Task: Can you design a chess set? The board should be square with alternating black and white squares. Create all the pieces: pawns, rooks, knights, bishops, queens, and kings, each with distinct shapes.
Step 1670:
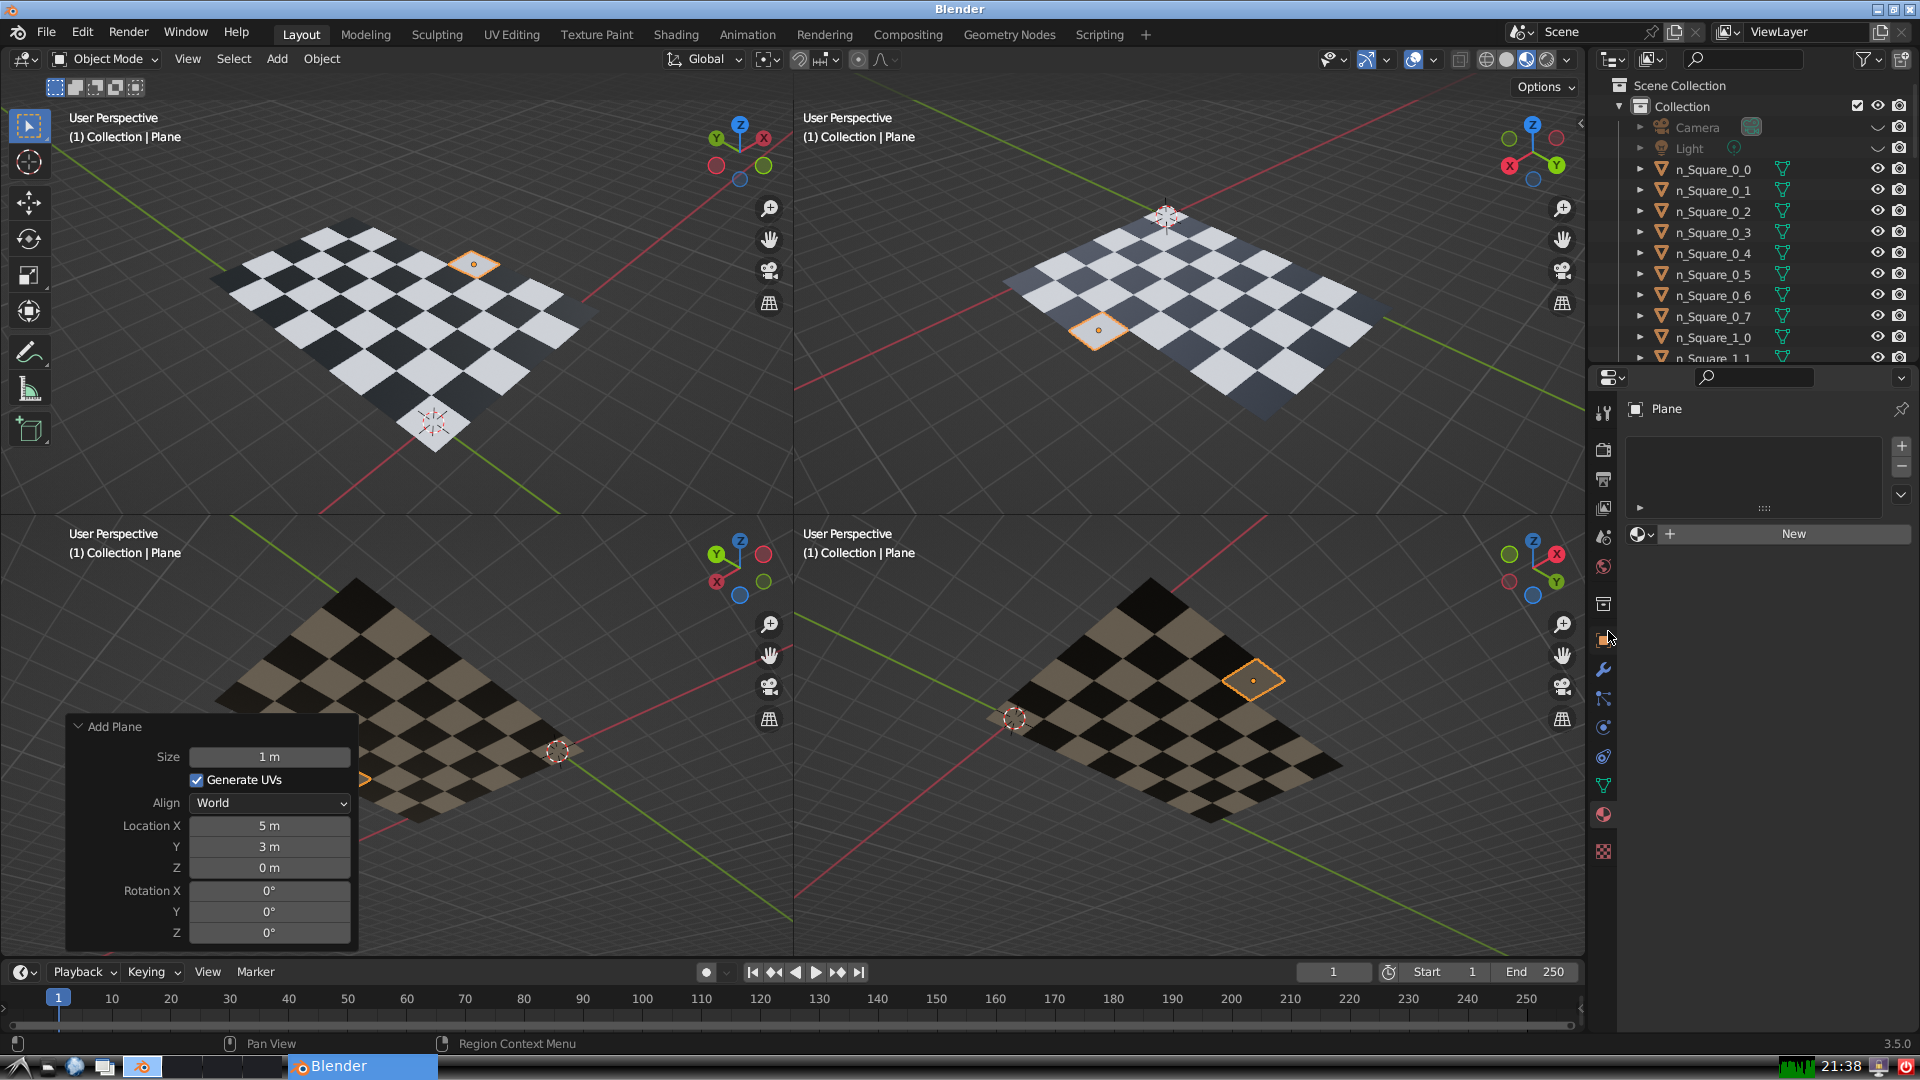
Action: click: no